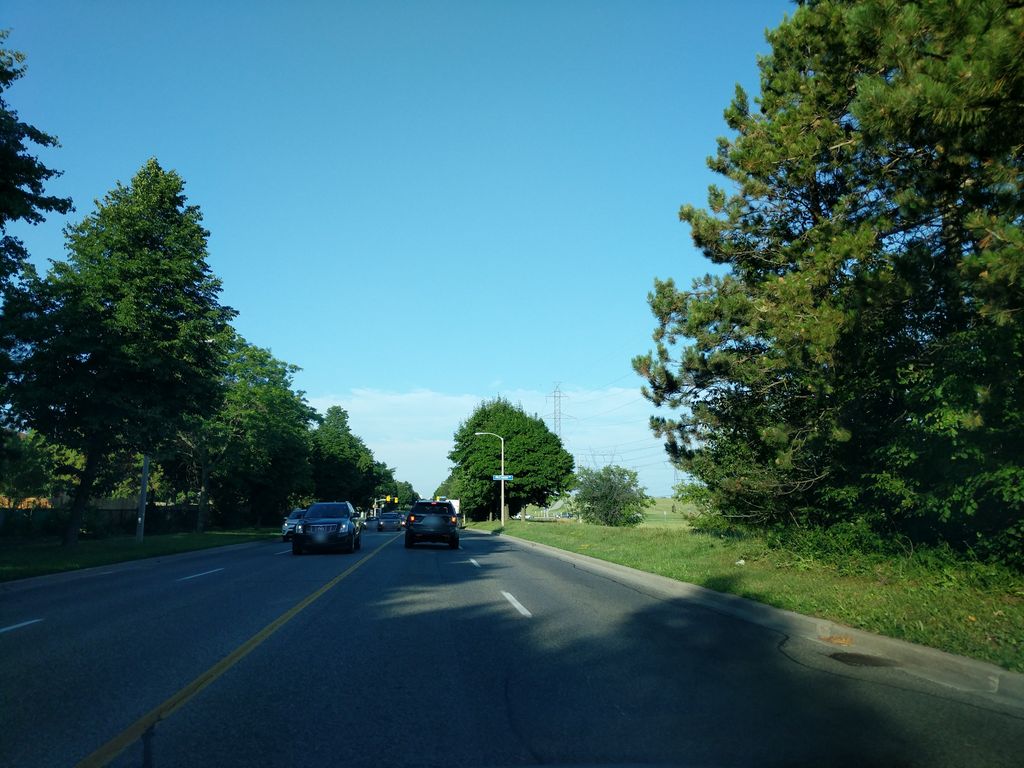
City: toronto